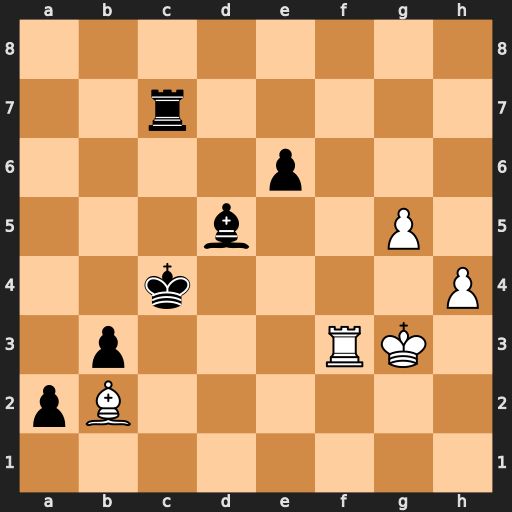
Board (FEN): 8/2r5/4p3/3b2P1/2k4P/1p3RK1/pB6/8
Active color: w
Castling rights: -
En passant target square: -
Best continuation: Rc3+ Kb5 Rxc7